Field crop: maize
Growth stage: 2
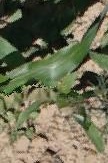
Species: maize